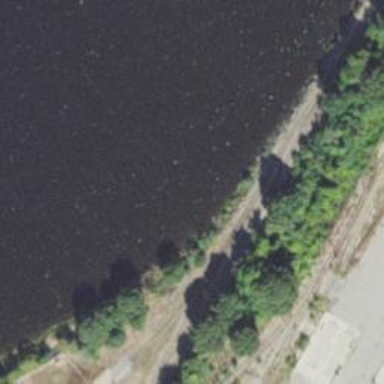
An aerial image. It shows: Rail spur service.